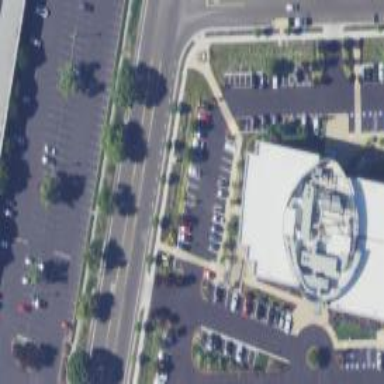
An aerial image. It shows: Office building.